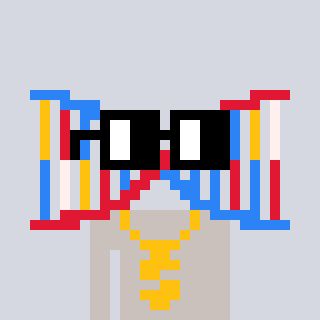
a pixel art character with square black glasses, a dna-shaped head and a foggrey-colored body on a cool background